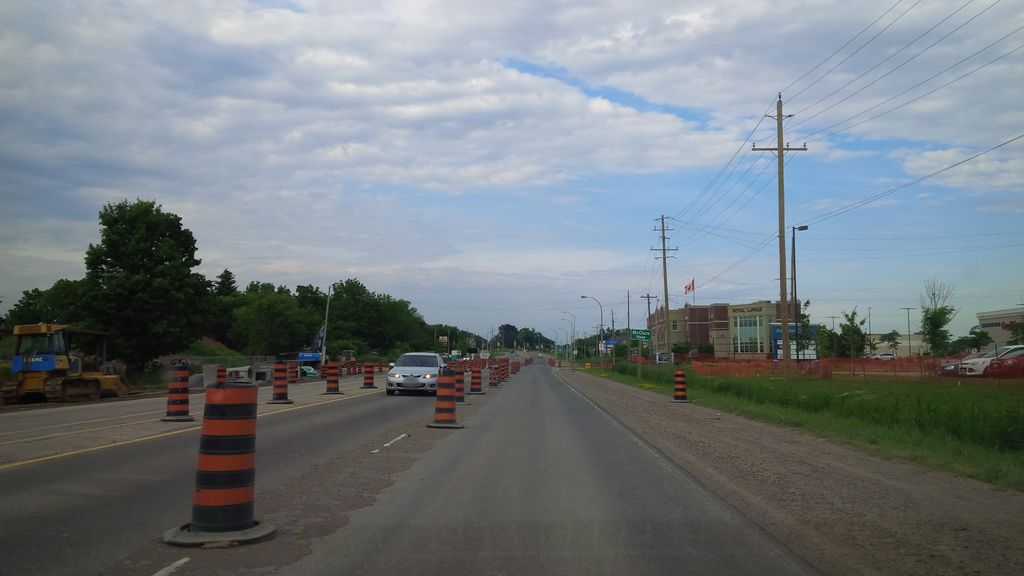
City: hamilton